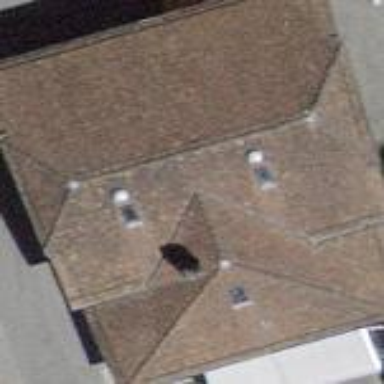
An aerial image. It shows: Industrial building with hipped roof made of roof tiles.